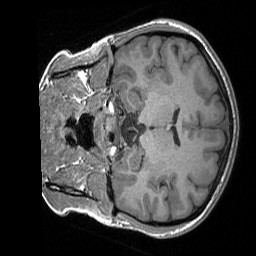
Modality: T1w
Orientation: coronal
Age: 21
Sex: female
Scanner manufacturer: siemens
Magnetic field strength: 3 T
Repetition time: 1.56 s
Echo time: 0.00207 s